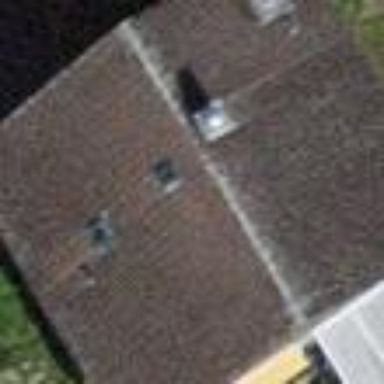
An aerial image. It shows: Residential building.